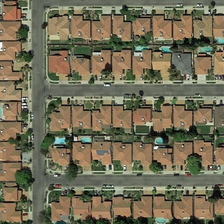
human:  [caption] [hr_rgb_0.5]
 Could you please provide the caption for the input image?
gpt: many red buildings and some green trees are in a dense residential area .

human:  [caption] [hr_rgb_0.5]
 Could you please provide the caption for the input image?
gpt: many red buildings and some green trees are in a dense residential area .

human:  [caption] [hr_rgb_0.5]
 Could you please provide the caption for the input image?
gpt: many red buildings and some green trees are in a dense residential area .

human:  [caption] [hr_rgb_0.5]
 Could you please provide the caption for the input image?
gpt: many red buildings and some green trees are in a dense residential area .

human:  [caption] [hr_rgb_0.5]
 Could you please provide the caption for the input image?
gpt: many red buildings and some green trees are in a dense residential area .